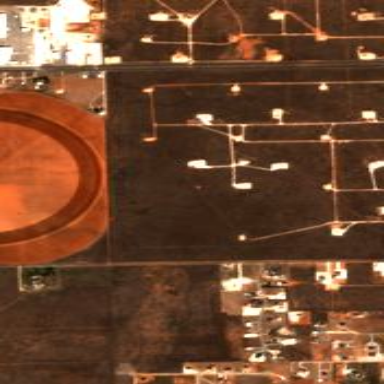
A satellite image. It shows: Oil field.